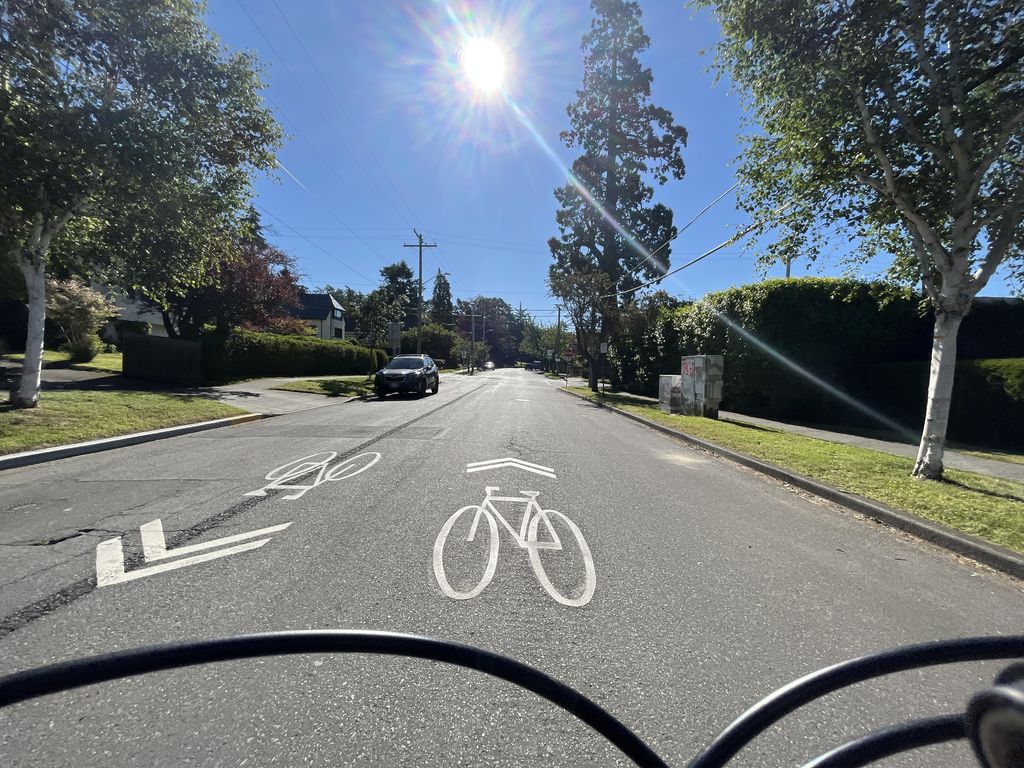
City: victoria